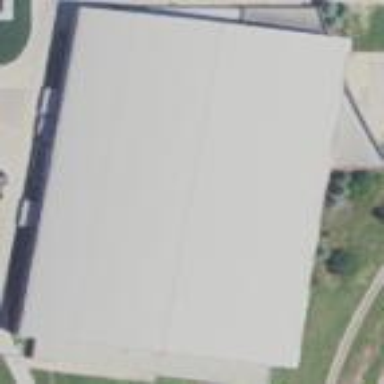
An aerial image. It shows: Sports center building.